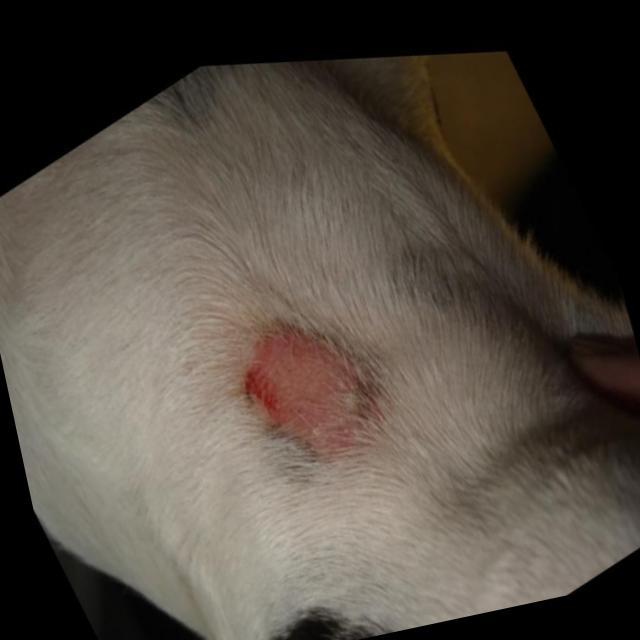
Canine ringworm (Dermatophytosis) — fungal infection caused by Microsporum or Trichophyton. Presents with circular alopecia, scaling, crusting, and broken hairs.